Question: this is the heatmap of the question. Each task can only be assigned to one person, and each person can only be assigned one task. How to allocate to maximize total profit? (all profits are multiples of ten), and output the maximum profit.
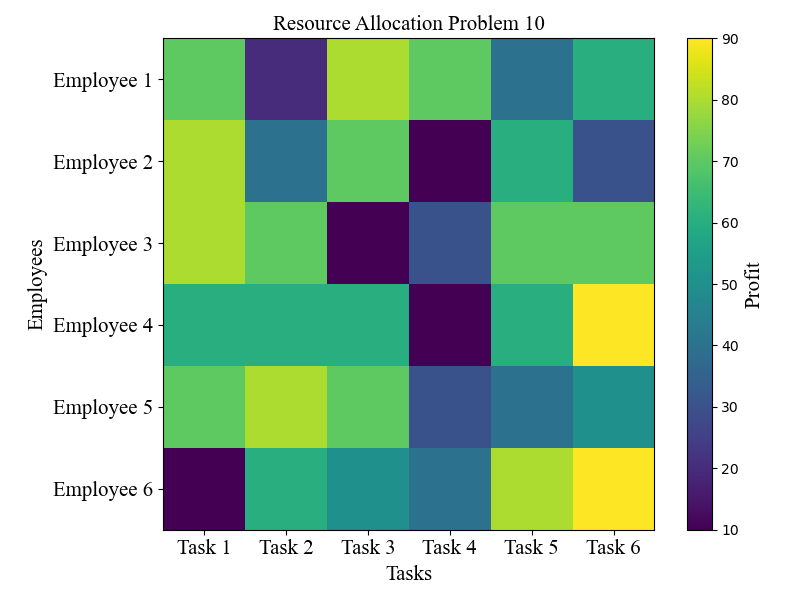
Answer: 470